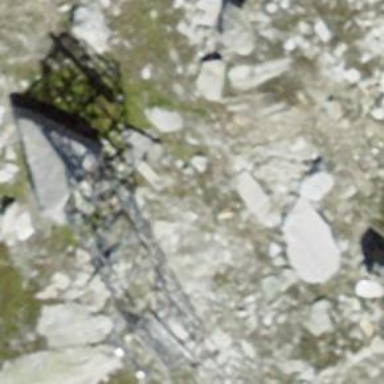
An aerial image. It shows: Pylon used for aerialway.